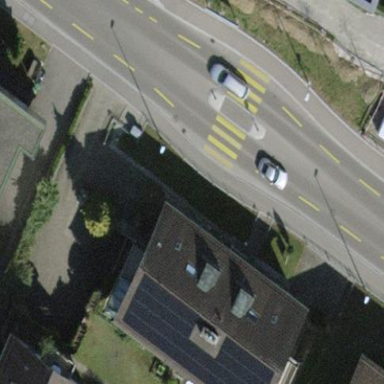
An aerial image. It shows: Pitched roof building.